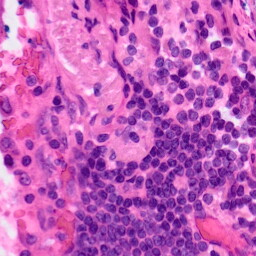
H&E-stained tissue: Lung